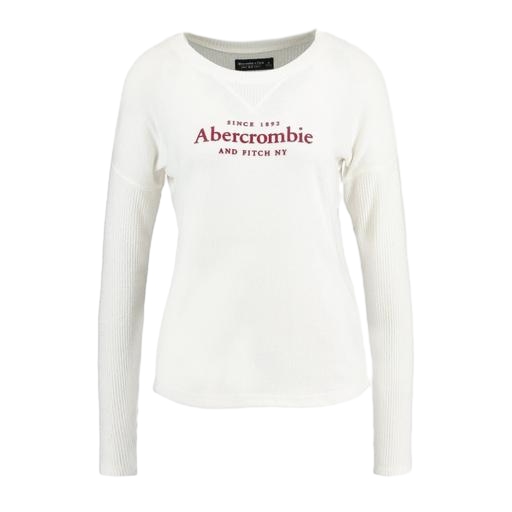
long sleeve tee, white graphic long-sleeve tee, long-sleeve top, white background